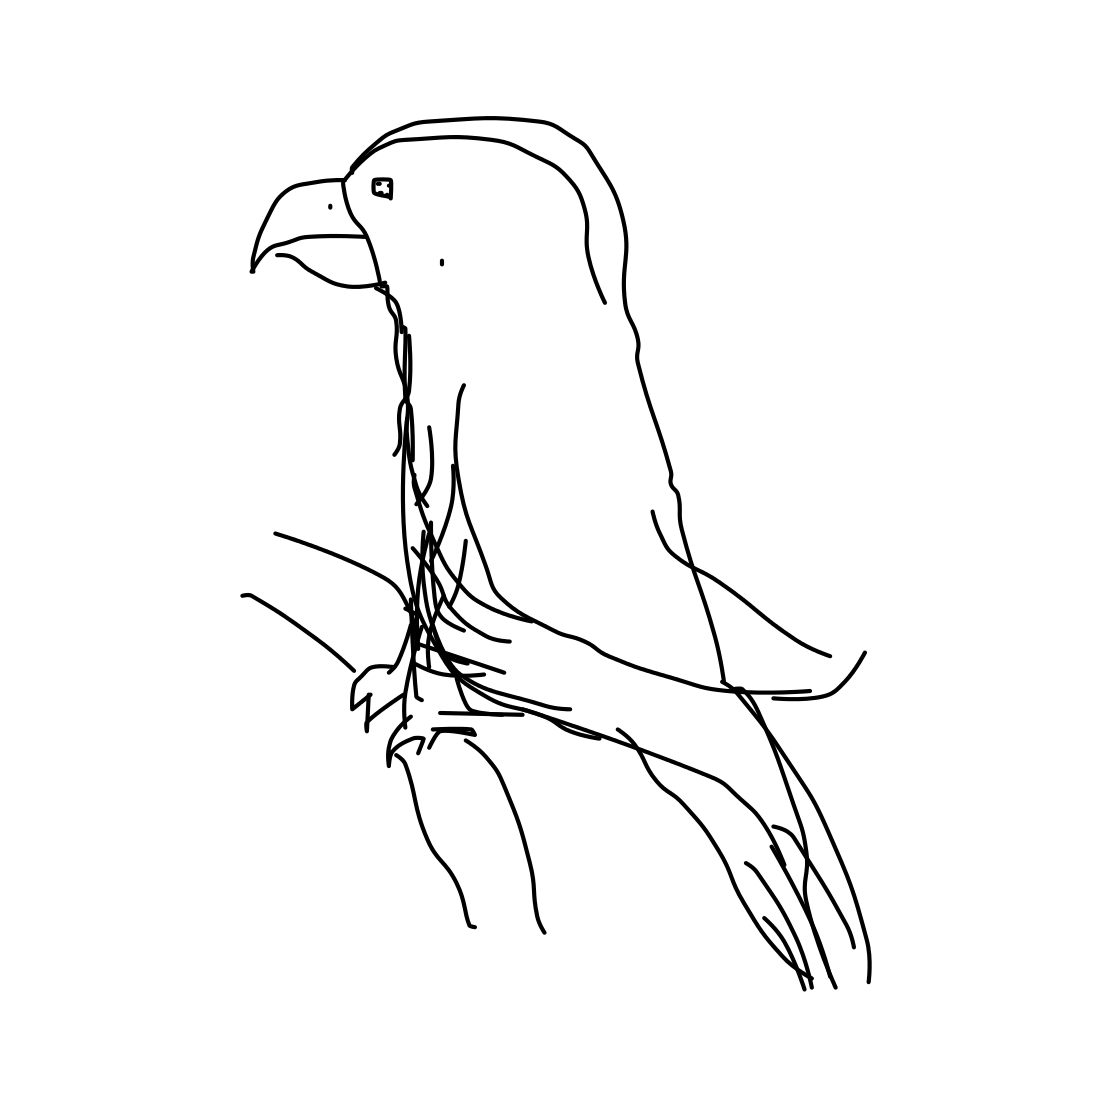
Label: parrot